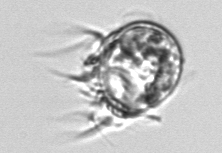
Label: Leegaardiella_ovalis